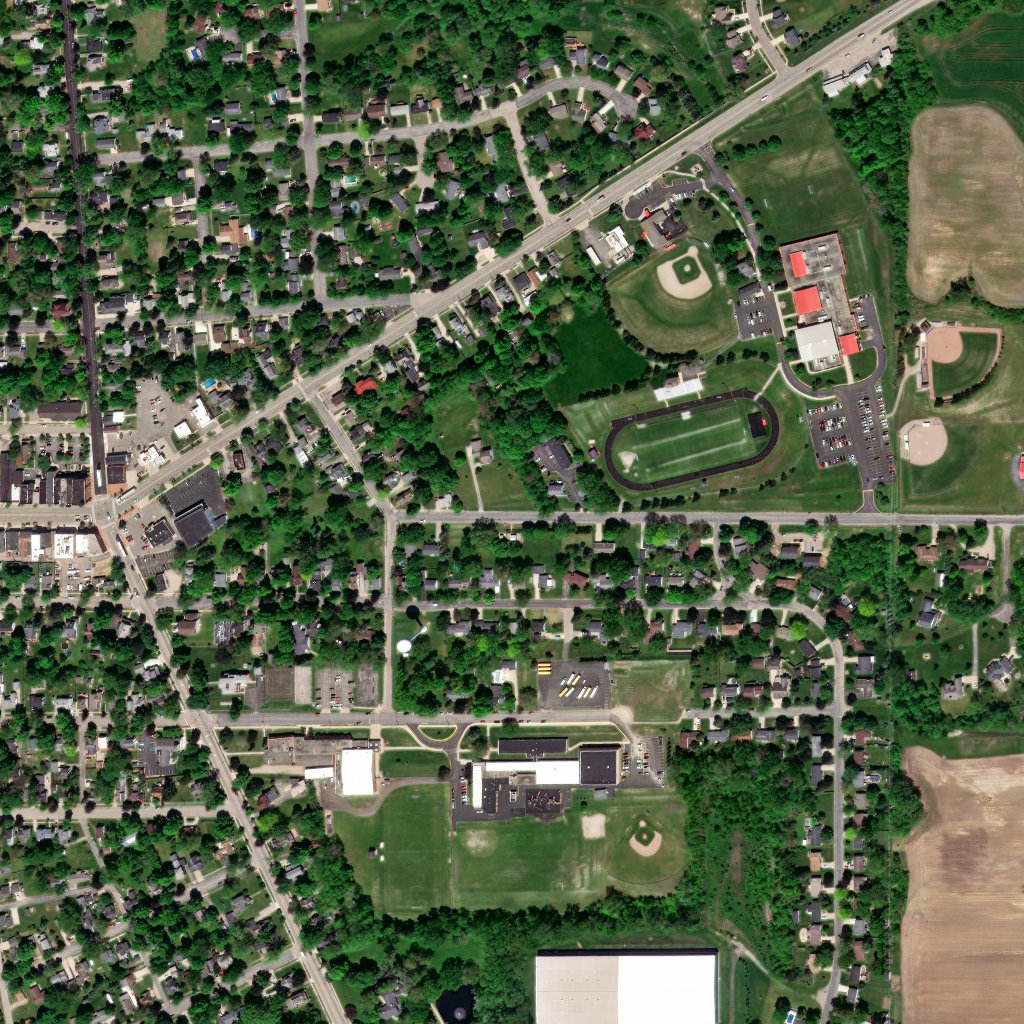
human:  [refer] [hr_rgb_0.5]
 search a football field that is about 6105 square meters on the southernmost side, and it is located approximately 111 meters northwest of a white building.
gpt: <box>[[37, 78, 43, 88, 0]]</box>

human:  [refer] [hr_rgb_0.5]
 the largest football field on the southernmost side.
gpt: <box>[[37, 78, 43, 88, 0]]</box>